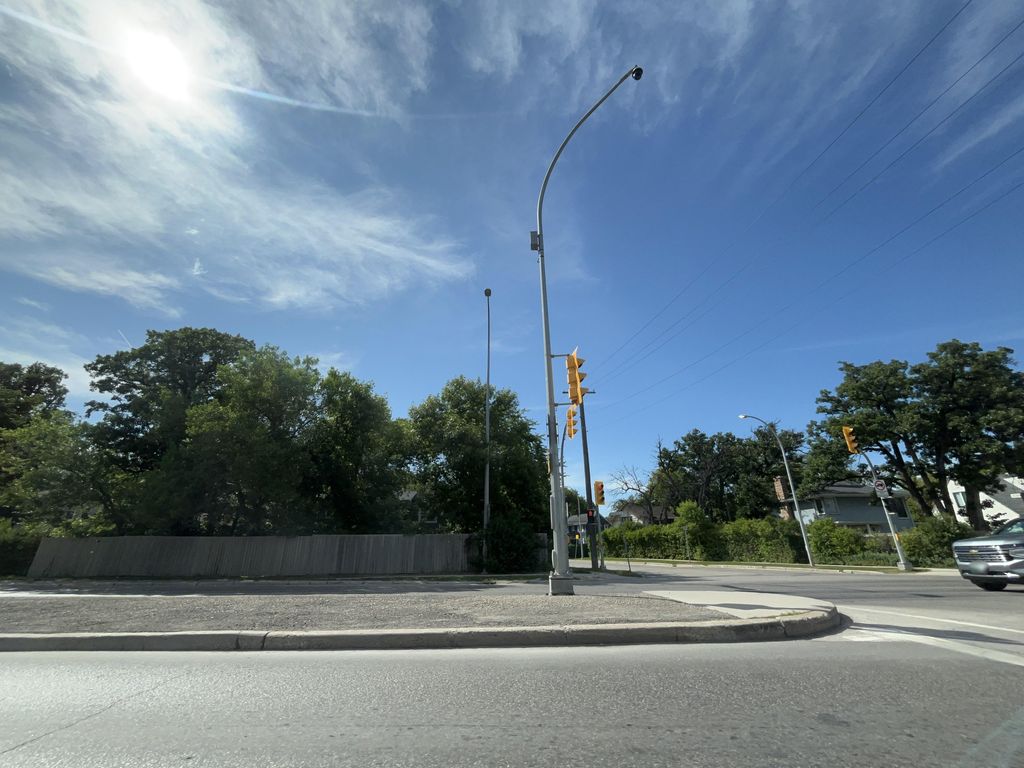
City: winnipeg